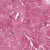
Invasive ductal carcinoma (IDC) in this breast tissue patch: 0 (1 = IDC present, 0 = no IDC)